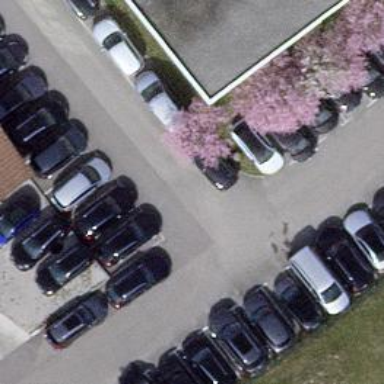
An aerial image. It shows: Parking aisle designated as service road.